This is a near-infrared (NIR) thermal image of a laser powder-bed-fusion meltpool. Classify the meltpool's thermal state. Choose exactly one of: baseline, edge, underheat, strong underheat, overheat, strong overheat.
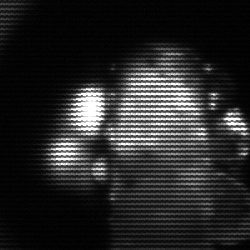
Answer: strong underheat